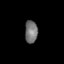
Tissue: skin
Cell type: Epithelial cells
Senescence score: 0.2367
Nuclear area (px): 281
Mean DAPI intensity: 115.157